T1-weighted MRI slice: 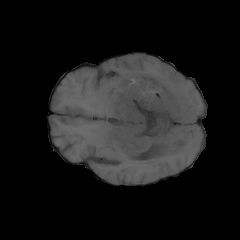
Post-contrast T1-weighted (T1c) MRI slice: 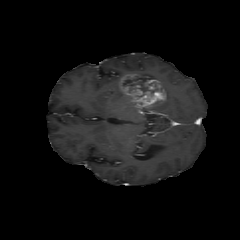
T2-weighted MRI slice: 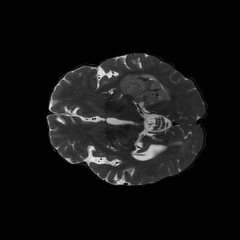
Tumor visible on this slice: yes